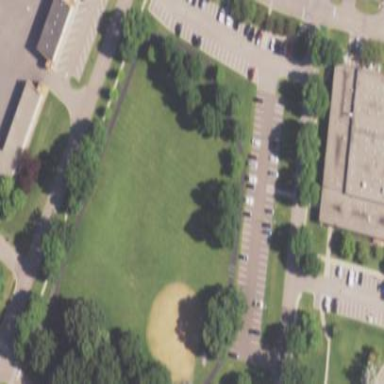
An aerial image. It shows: Baseball pitch for leisure and sports activities.